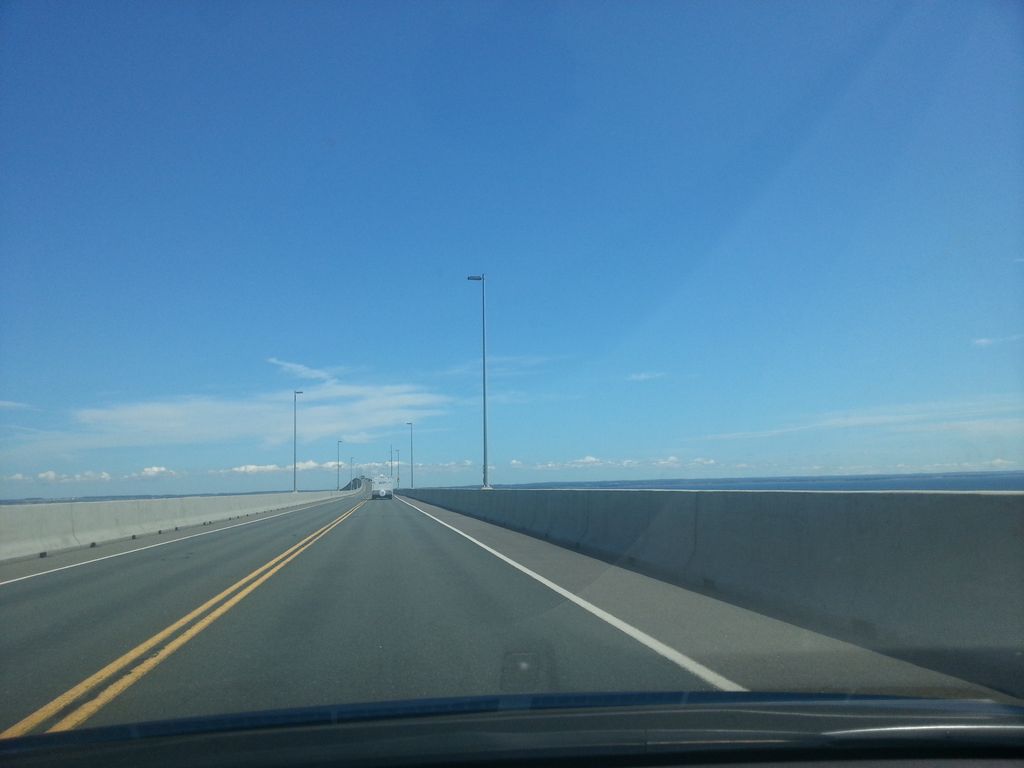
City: charlottetown